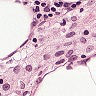
Metastatic tissue present: no